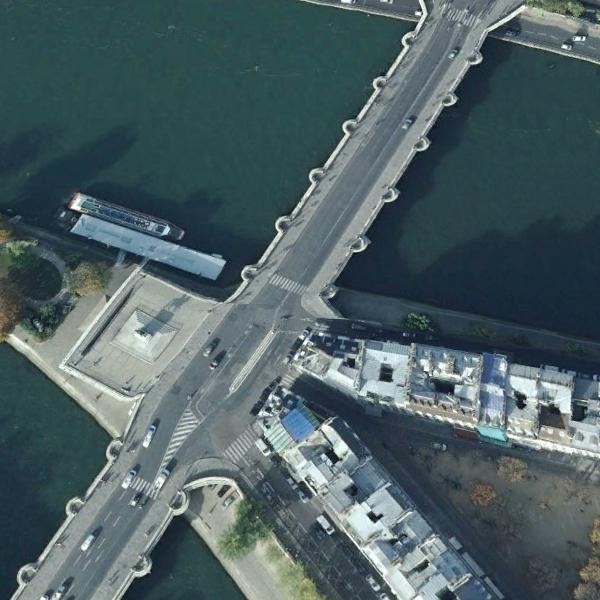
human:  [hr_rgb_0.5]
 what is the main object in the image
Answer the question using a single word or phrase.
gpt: bridge